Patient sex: M
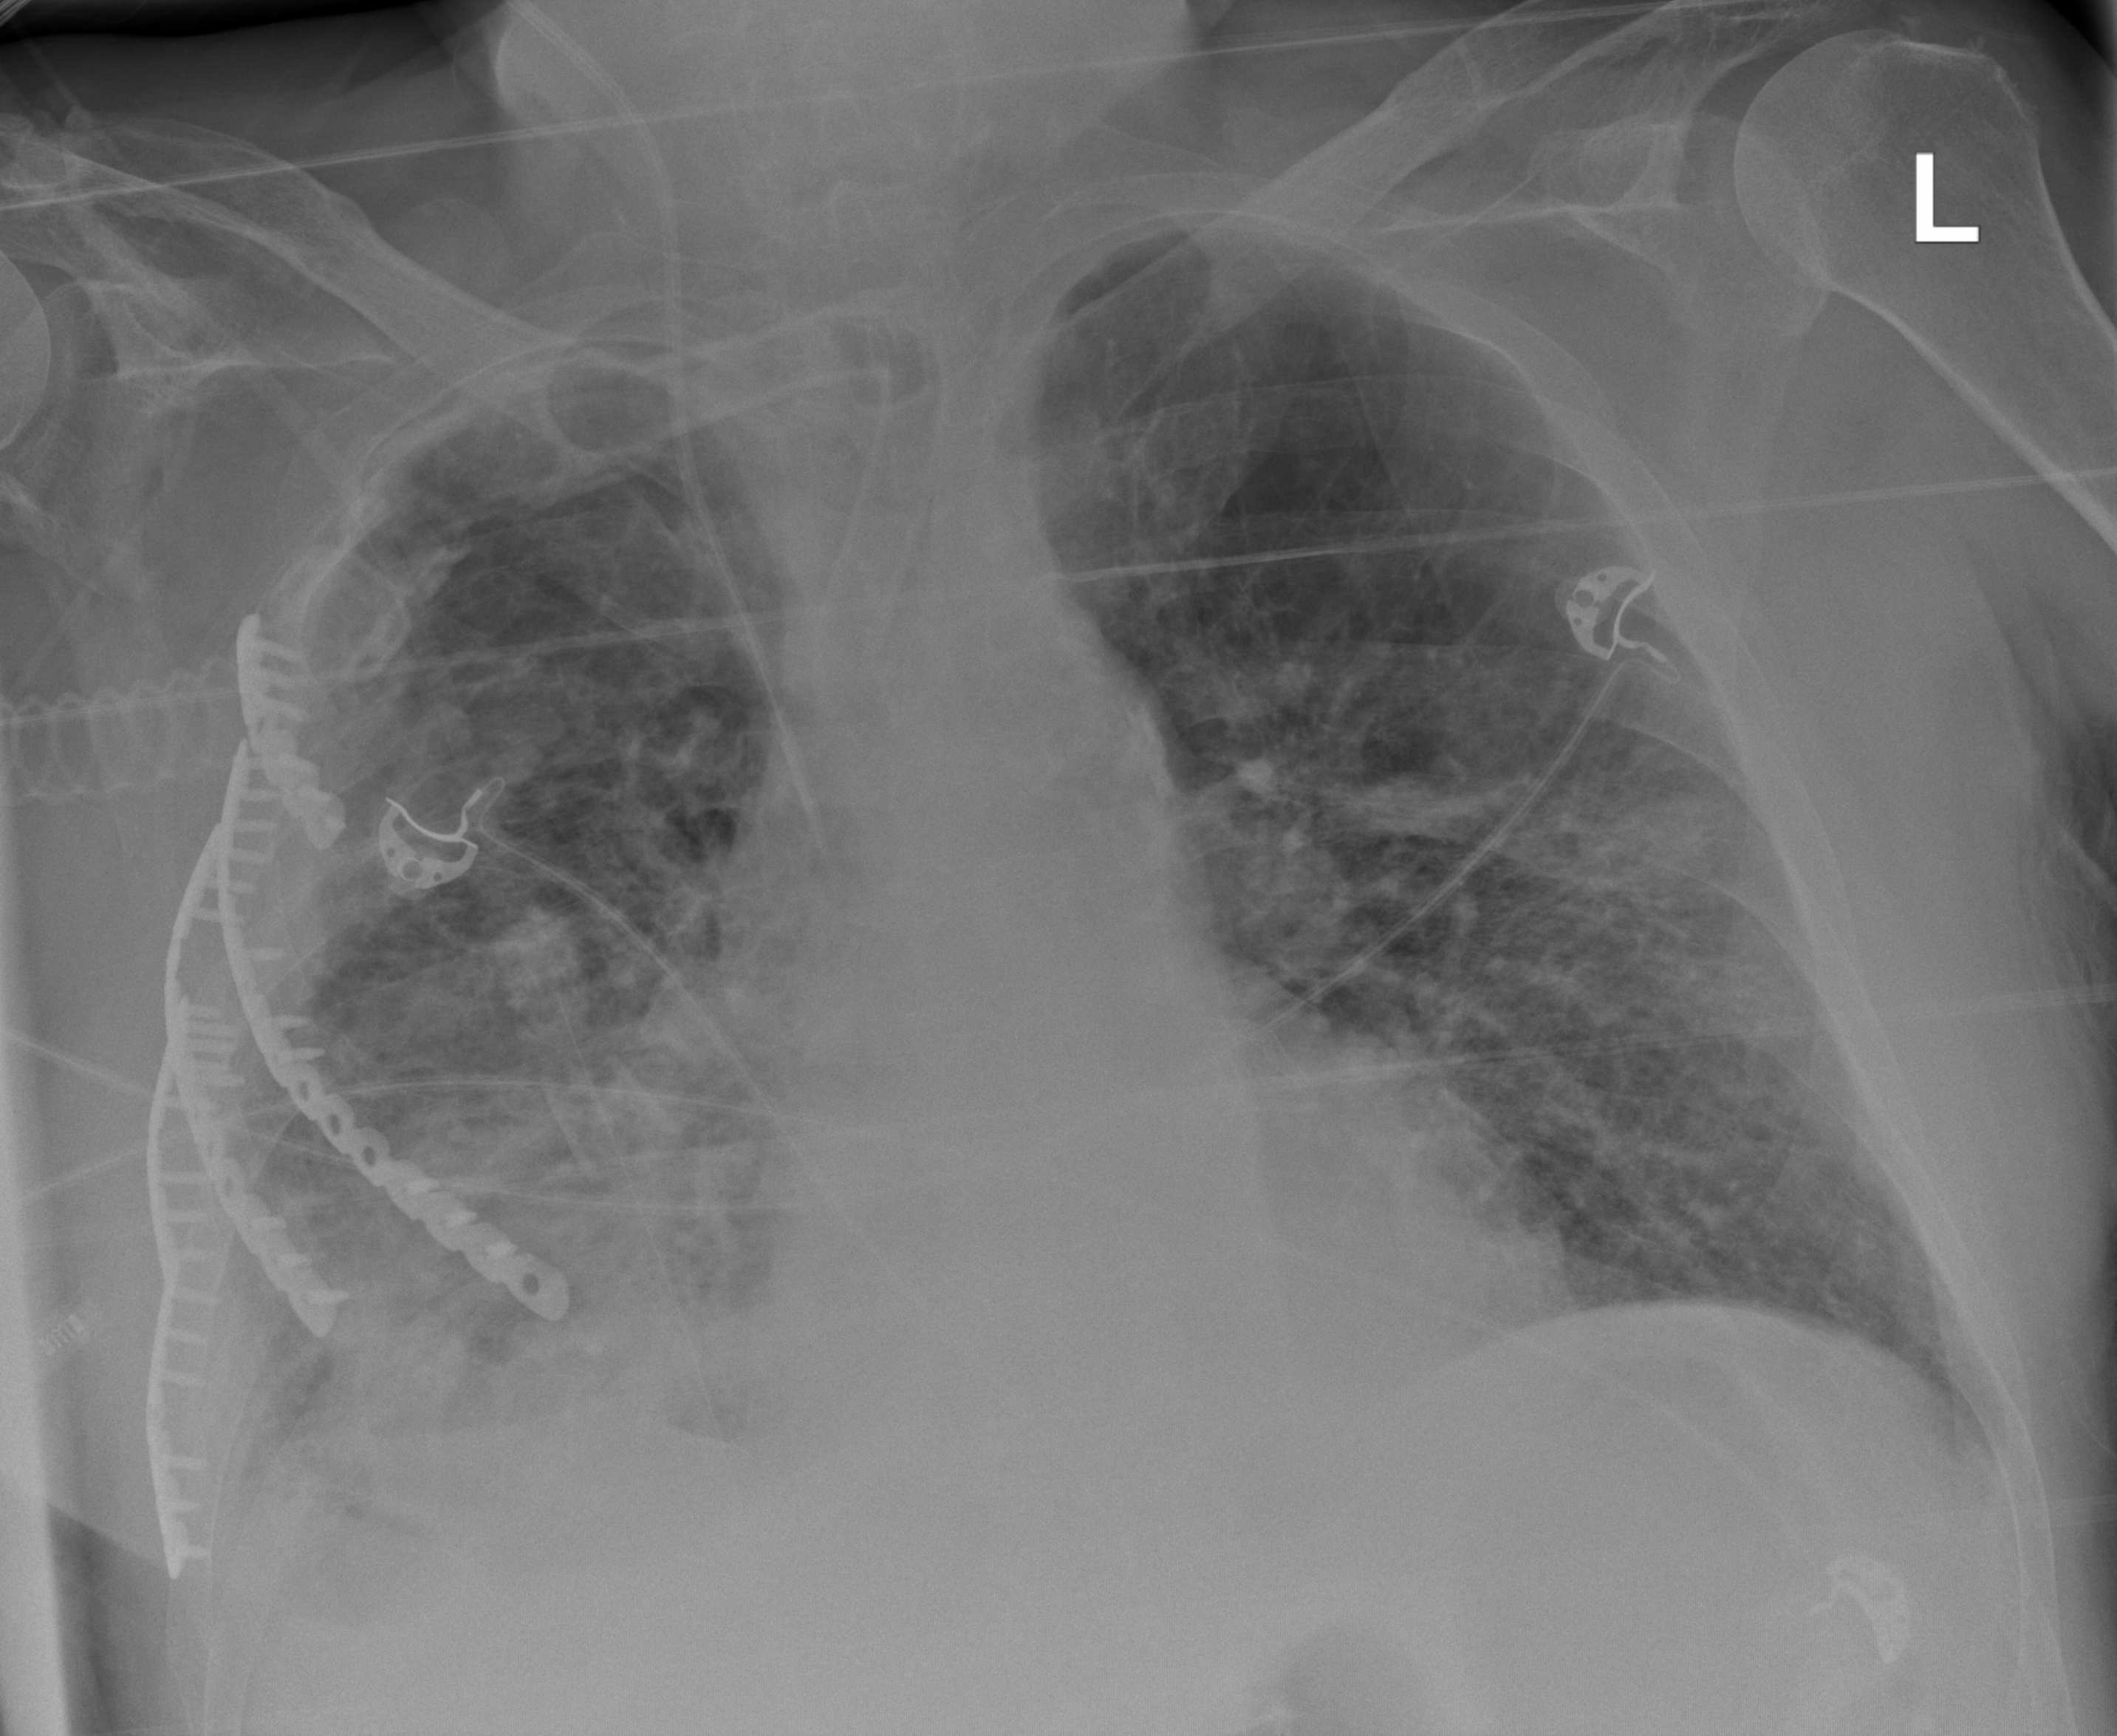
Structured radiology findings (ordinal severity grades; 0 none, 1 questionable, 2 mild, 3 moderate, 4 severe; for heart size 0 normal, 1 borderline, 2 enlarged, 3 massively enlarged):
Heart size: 0
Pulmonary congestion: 2
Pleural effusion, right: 2
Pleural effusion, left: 2
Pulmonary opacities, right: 4
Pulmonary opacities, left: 2
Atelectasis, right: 3
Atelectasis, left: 2